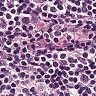
Metastatic tissue present: no